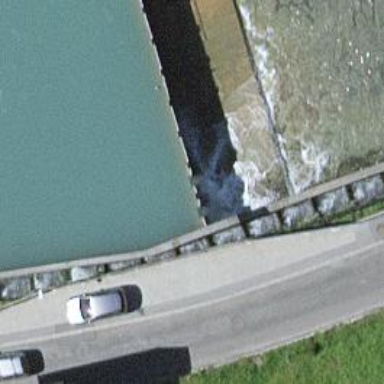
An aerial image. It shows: Retaining wall.